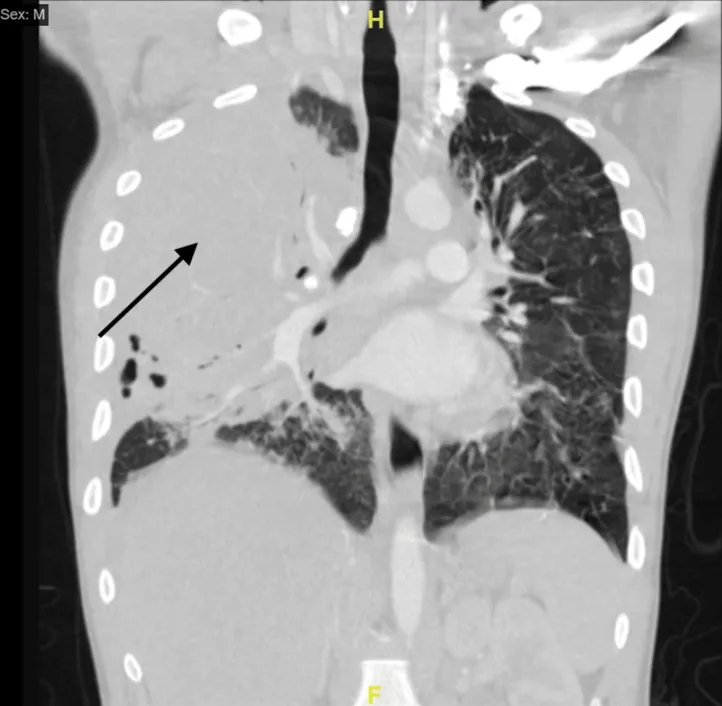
Computed tomography scan showing right-sided infiltrate with fibrosis and chronic granulomatous calcifications.
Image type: radiology (ct)